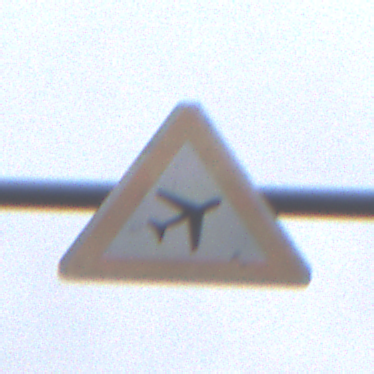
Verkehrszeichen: FlugbetriebLinks
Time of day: MorningAfternoon
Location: Outdoor (Suburban)
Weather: Overcast
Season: NotSpecified
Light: Natural